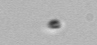
Label: nanoplankton_mix